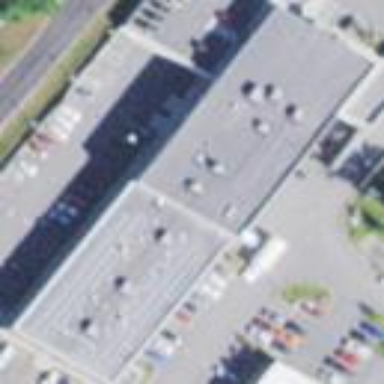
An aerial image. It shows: Building that houses car shop.